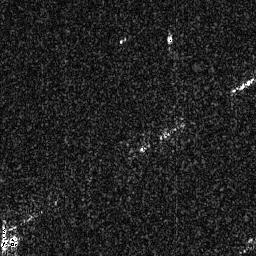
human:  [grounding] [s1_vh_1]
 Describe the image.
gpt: In the satellite image, there is  <ref>1 medium ship </ref> <box>[[0, 86, 7, 98, 0]]</box> located at bottom left.